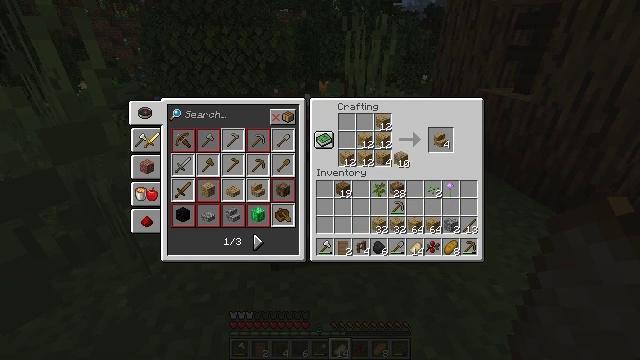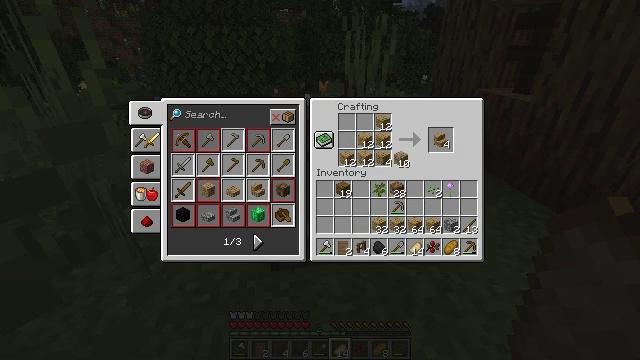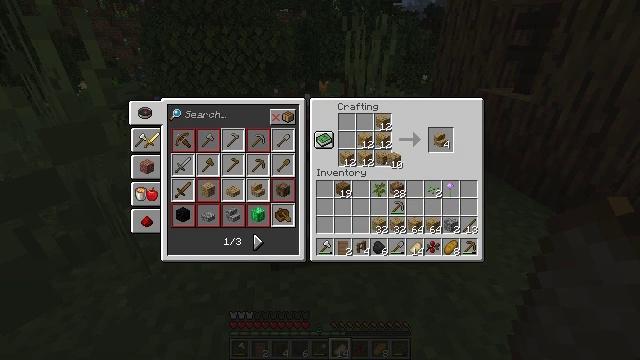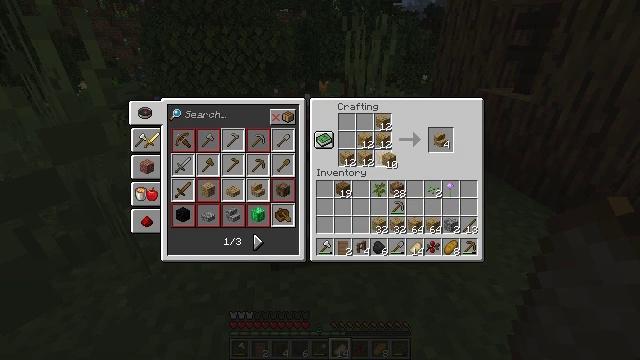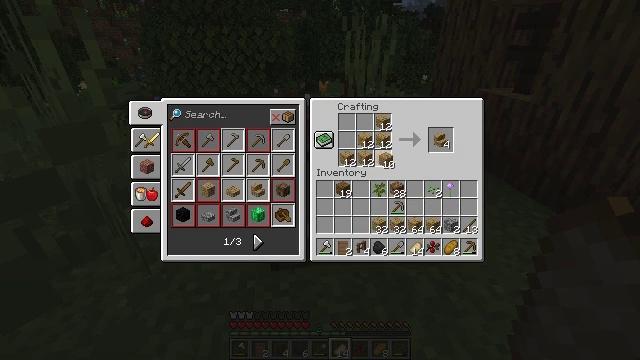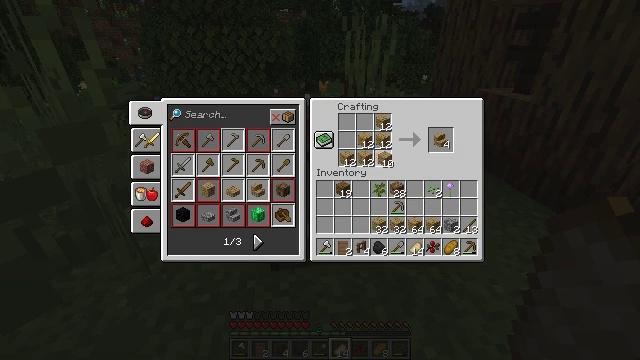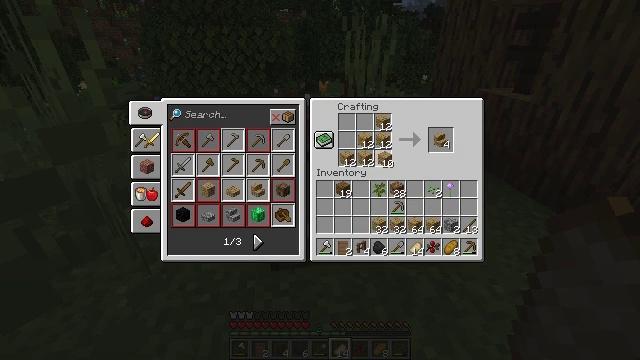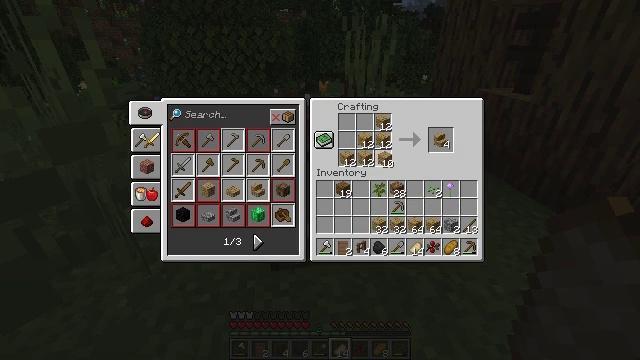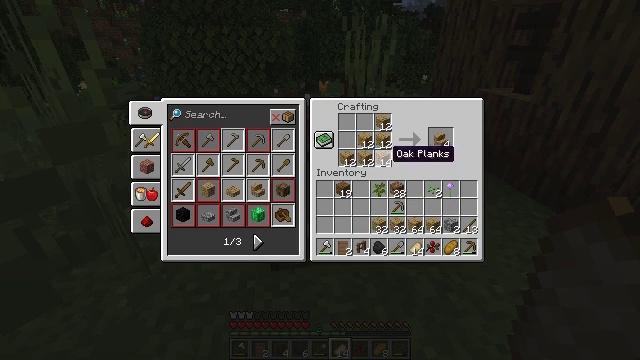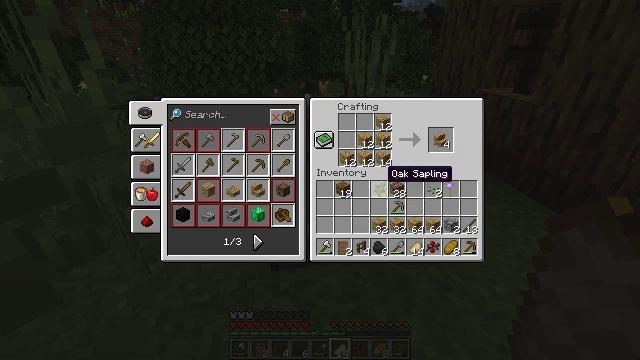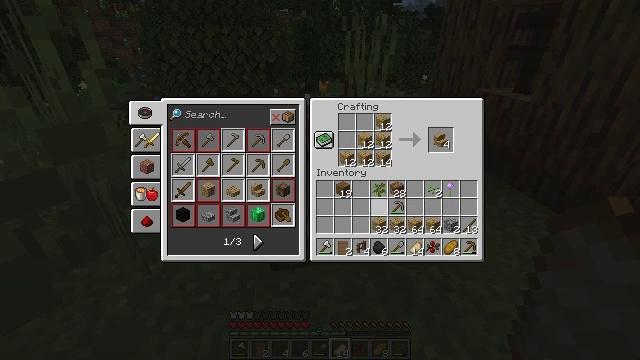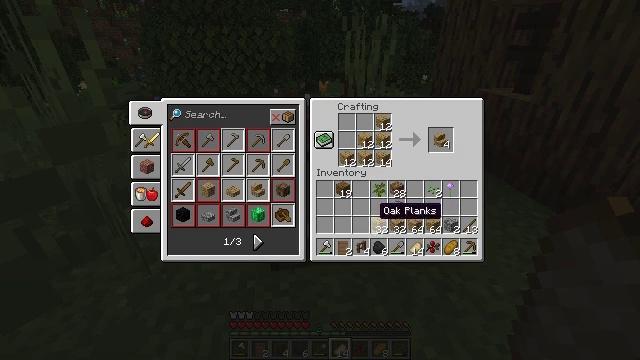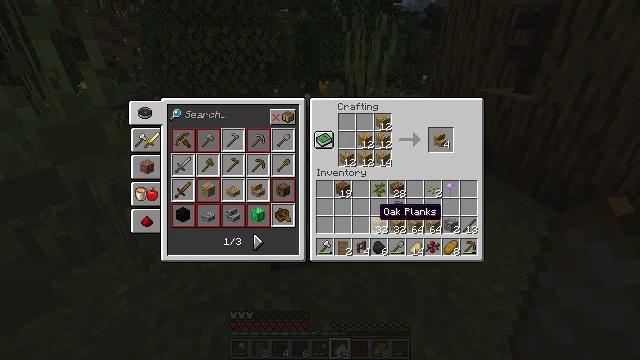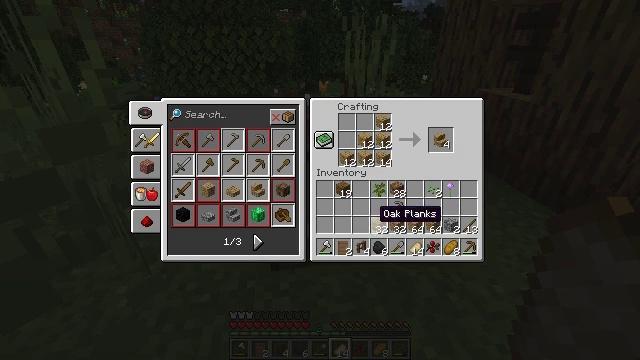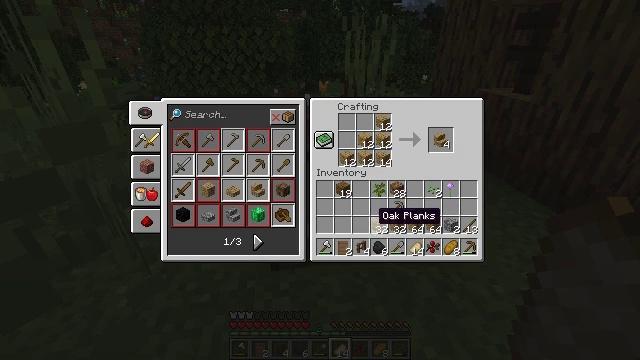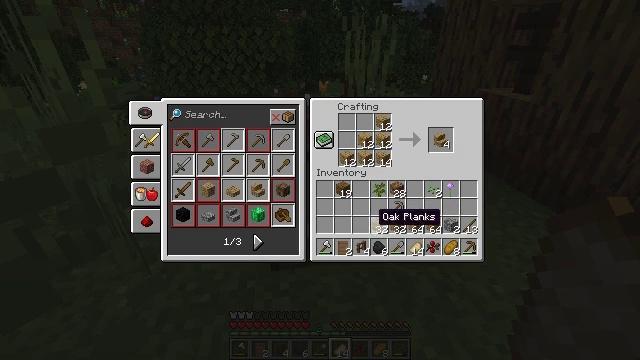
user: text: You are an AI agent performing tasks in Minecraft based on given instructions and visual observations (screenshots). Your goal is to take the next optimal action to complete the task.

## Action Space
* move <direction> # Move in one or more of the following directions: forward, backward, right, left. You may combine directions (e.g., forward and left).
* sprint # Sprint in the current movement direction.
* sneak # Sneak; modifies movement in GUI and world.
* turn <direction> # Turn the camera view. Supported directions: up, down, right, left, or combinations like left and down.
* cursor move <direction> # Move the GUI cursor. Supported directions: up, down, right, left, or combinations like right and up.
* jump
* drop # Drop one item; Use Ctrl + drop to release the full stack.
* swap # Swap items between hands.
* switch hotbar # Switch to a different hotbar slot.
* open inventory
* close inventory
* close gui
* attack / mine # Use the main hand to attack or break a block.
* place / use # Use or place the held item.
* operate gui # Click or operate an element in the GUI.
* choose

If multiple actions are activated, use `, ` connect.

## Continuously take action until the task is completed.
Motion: motion action
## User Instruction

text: Craft oak stairs.
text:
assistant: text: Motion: no_op
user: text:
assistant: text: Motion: cursor move left
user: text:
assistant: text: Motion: no_op
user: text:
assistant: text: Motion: no_op
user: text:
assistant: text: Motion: operate gui
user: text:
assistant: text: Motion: operate gui
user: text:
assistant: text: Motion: operate gui
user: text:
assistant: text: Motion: no_op
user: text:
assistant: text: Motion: cursor move down
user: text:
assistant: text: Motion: cursor move down
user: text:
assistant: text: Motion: cursor move down
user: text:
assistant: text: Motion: no_op
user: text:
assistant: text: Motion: no_op
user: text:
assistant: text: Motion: no_op
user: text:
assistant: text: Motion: no_op
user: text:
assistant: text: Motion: no_op
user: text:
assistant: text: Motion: operate gui
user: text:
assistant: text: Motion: operate gui
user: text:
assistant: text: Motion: cursor move up, operate gui
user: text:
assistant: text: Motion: cursor move up
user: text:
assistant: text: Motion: cursor move up
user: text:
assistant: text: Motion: no_op
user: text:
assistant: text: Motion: no_op
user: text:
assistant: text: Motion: no_op
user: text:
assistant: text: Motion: no_op
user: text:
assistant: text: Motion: operate gui
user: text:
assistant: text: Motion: cursor move left, operate gui
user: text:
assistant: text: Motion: cursor move left, operate gui
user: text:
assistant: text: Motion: operate gui
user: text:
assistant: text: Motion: operate gui